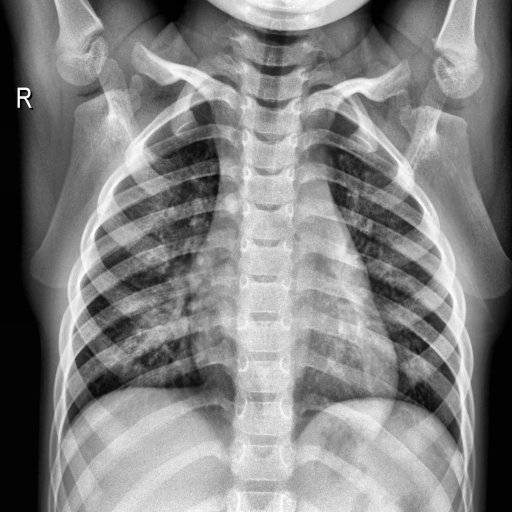
Finding: NORMAL